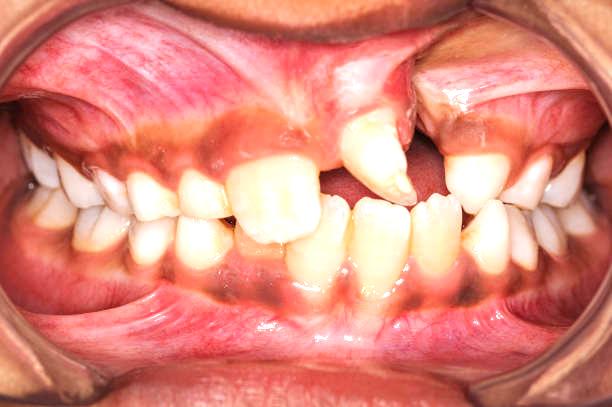
Condition: Gingivitis